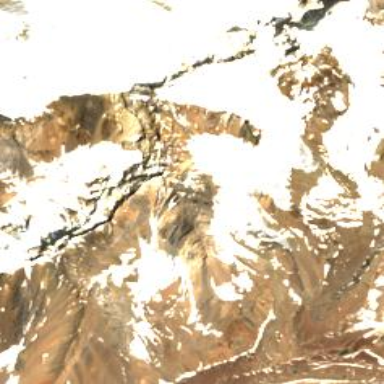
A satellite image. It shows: Majestic glacier in the distance.